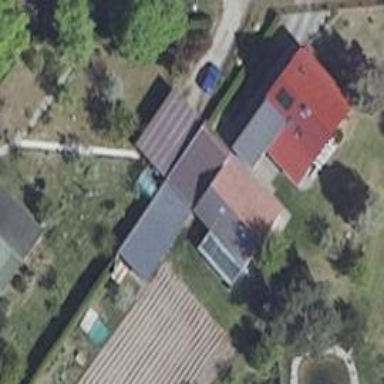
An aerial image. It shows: Shed.